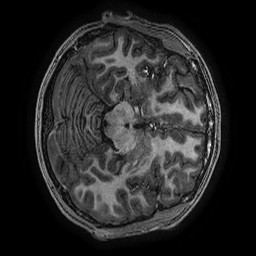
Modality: T1w
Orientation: axial
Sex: male
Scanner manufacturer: ge
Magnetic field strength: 3 T
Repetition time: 0.007644 s
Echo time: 0.003468 s